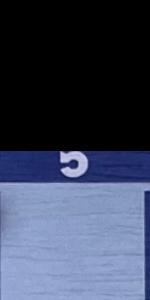
Label: Empty